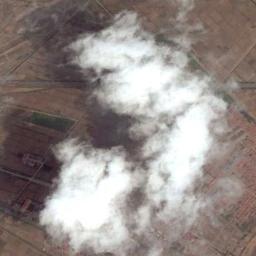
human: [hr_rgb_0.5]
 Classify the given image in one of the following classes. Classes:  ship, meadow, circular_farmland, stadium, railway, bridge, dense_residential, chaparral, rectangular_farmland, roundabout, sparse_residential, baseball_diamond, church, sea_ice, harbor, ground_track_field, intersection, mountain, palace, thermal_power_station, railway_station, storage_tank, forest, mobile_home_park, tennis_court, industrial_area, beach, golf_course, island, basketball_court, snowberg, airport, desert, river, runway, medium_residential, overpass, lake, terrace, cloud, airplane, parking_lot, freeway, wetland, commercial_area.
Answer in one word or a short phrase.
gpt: cloud